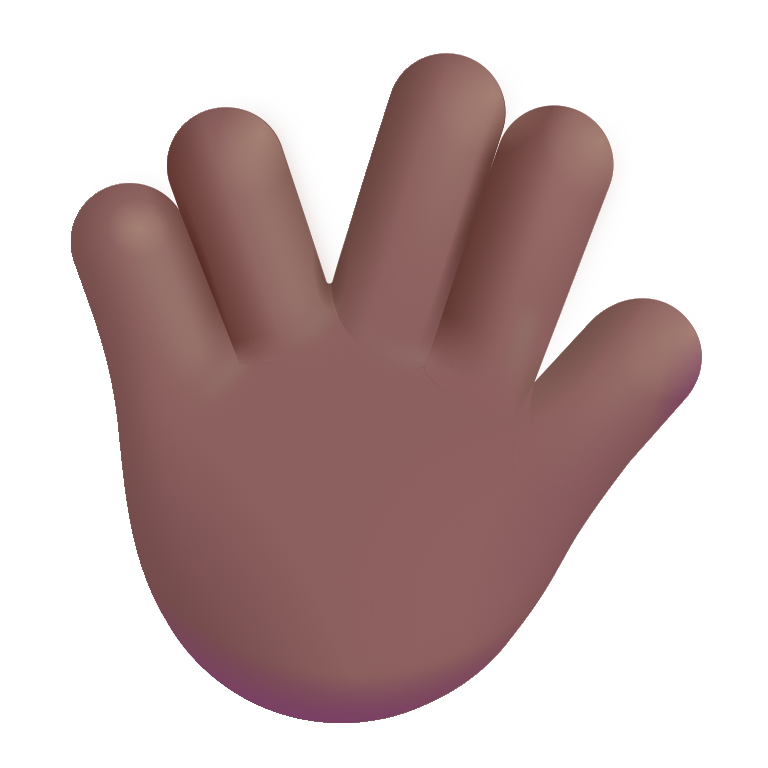
vulcan salute color  dark